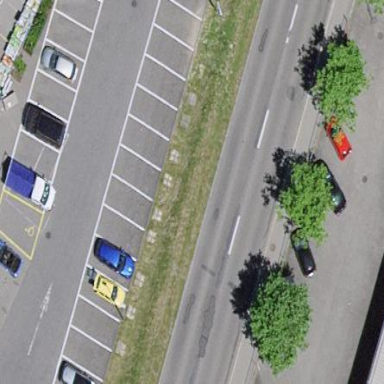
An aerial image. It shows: Street-side parking area with asphalt surface.